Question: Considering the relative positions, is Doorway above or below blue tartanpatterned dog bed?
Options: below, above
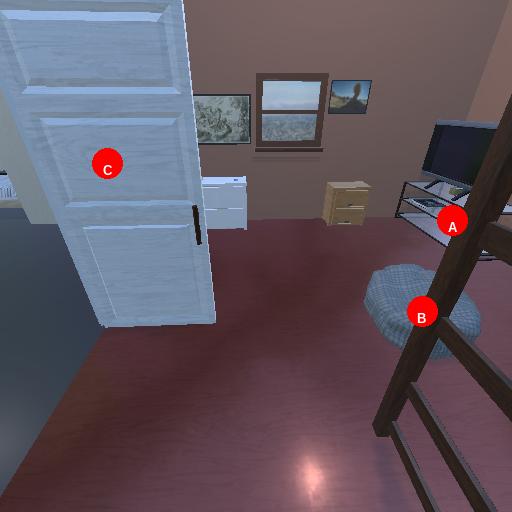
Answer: below